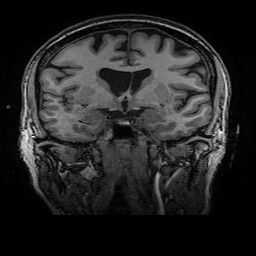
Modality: T1w
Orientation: sagittal
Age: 62
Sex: female
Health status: healthy
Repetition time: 2.53 s
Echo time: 0.0034 s